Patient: sex F, age 67
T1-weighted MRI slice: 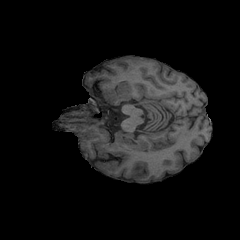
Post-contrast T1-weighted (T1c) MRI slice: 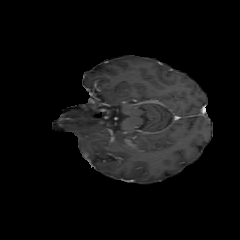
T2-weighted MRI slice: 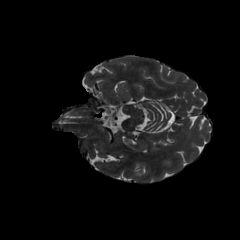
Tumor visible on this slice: no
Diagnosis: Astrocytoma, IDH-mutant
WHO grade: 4